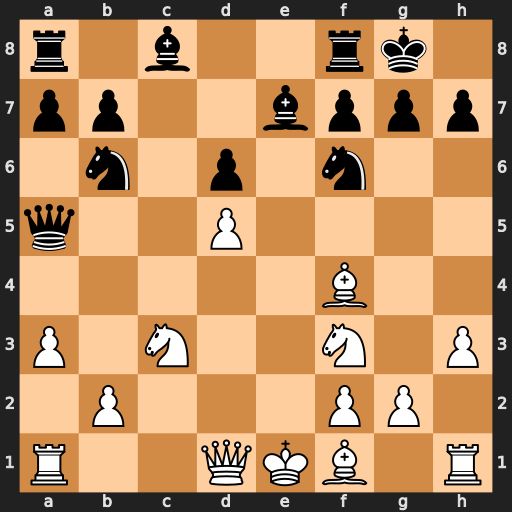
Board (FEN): r1b2rk1/pp2bppp/1n1p1n2/q2P4/5B2/P1N2N1P/1P3PP1/R2QKB1R
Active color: w
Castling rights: KQ
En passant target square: -
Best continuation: b4 Qxd5 Nxd5